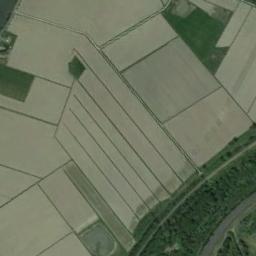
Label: rectangular_farmland